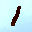
Label: 1